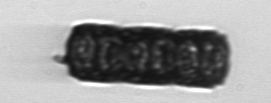
Label: Paralia_sulcata